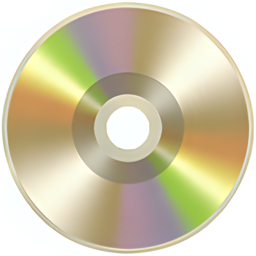
Name: dvd
Emoji: 📀
Group: Objects
Sub-group: computer